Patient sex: M
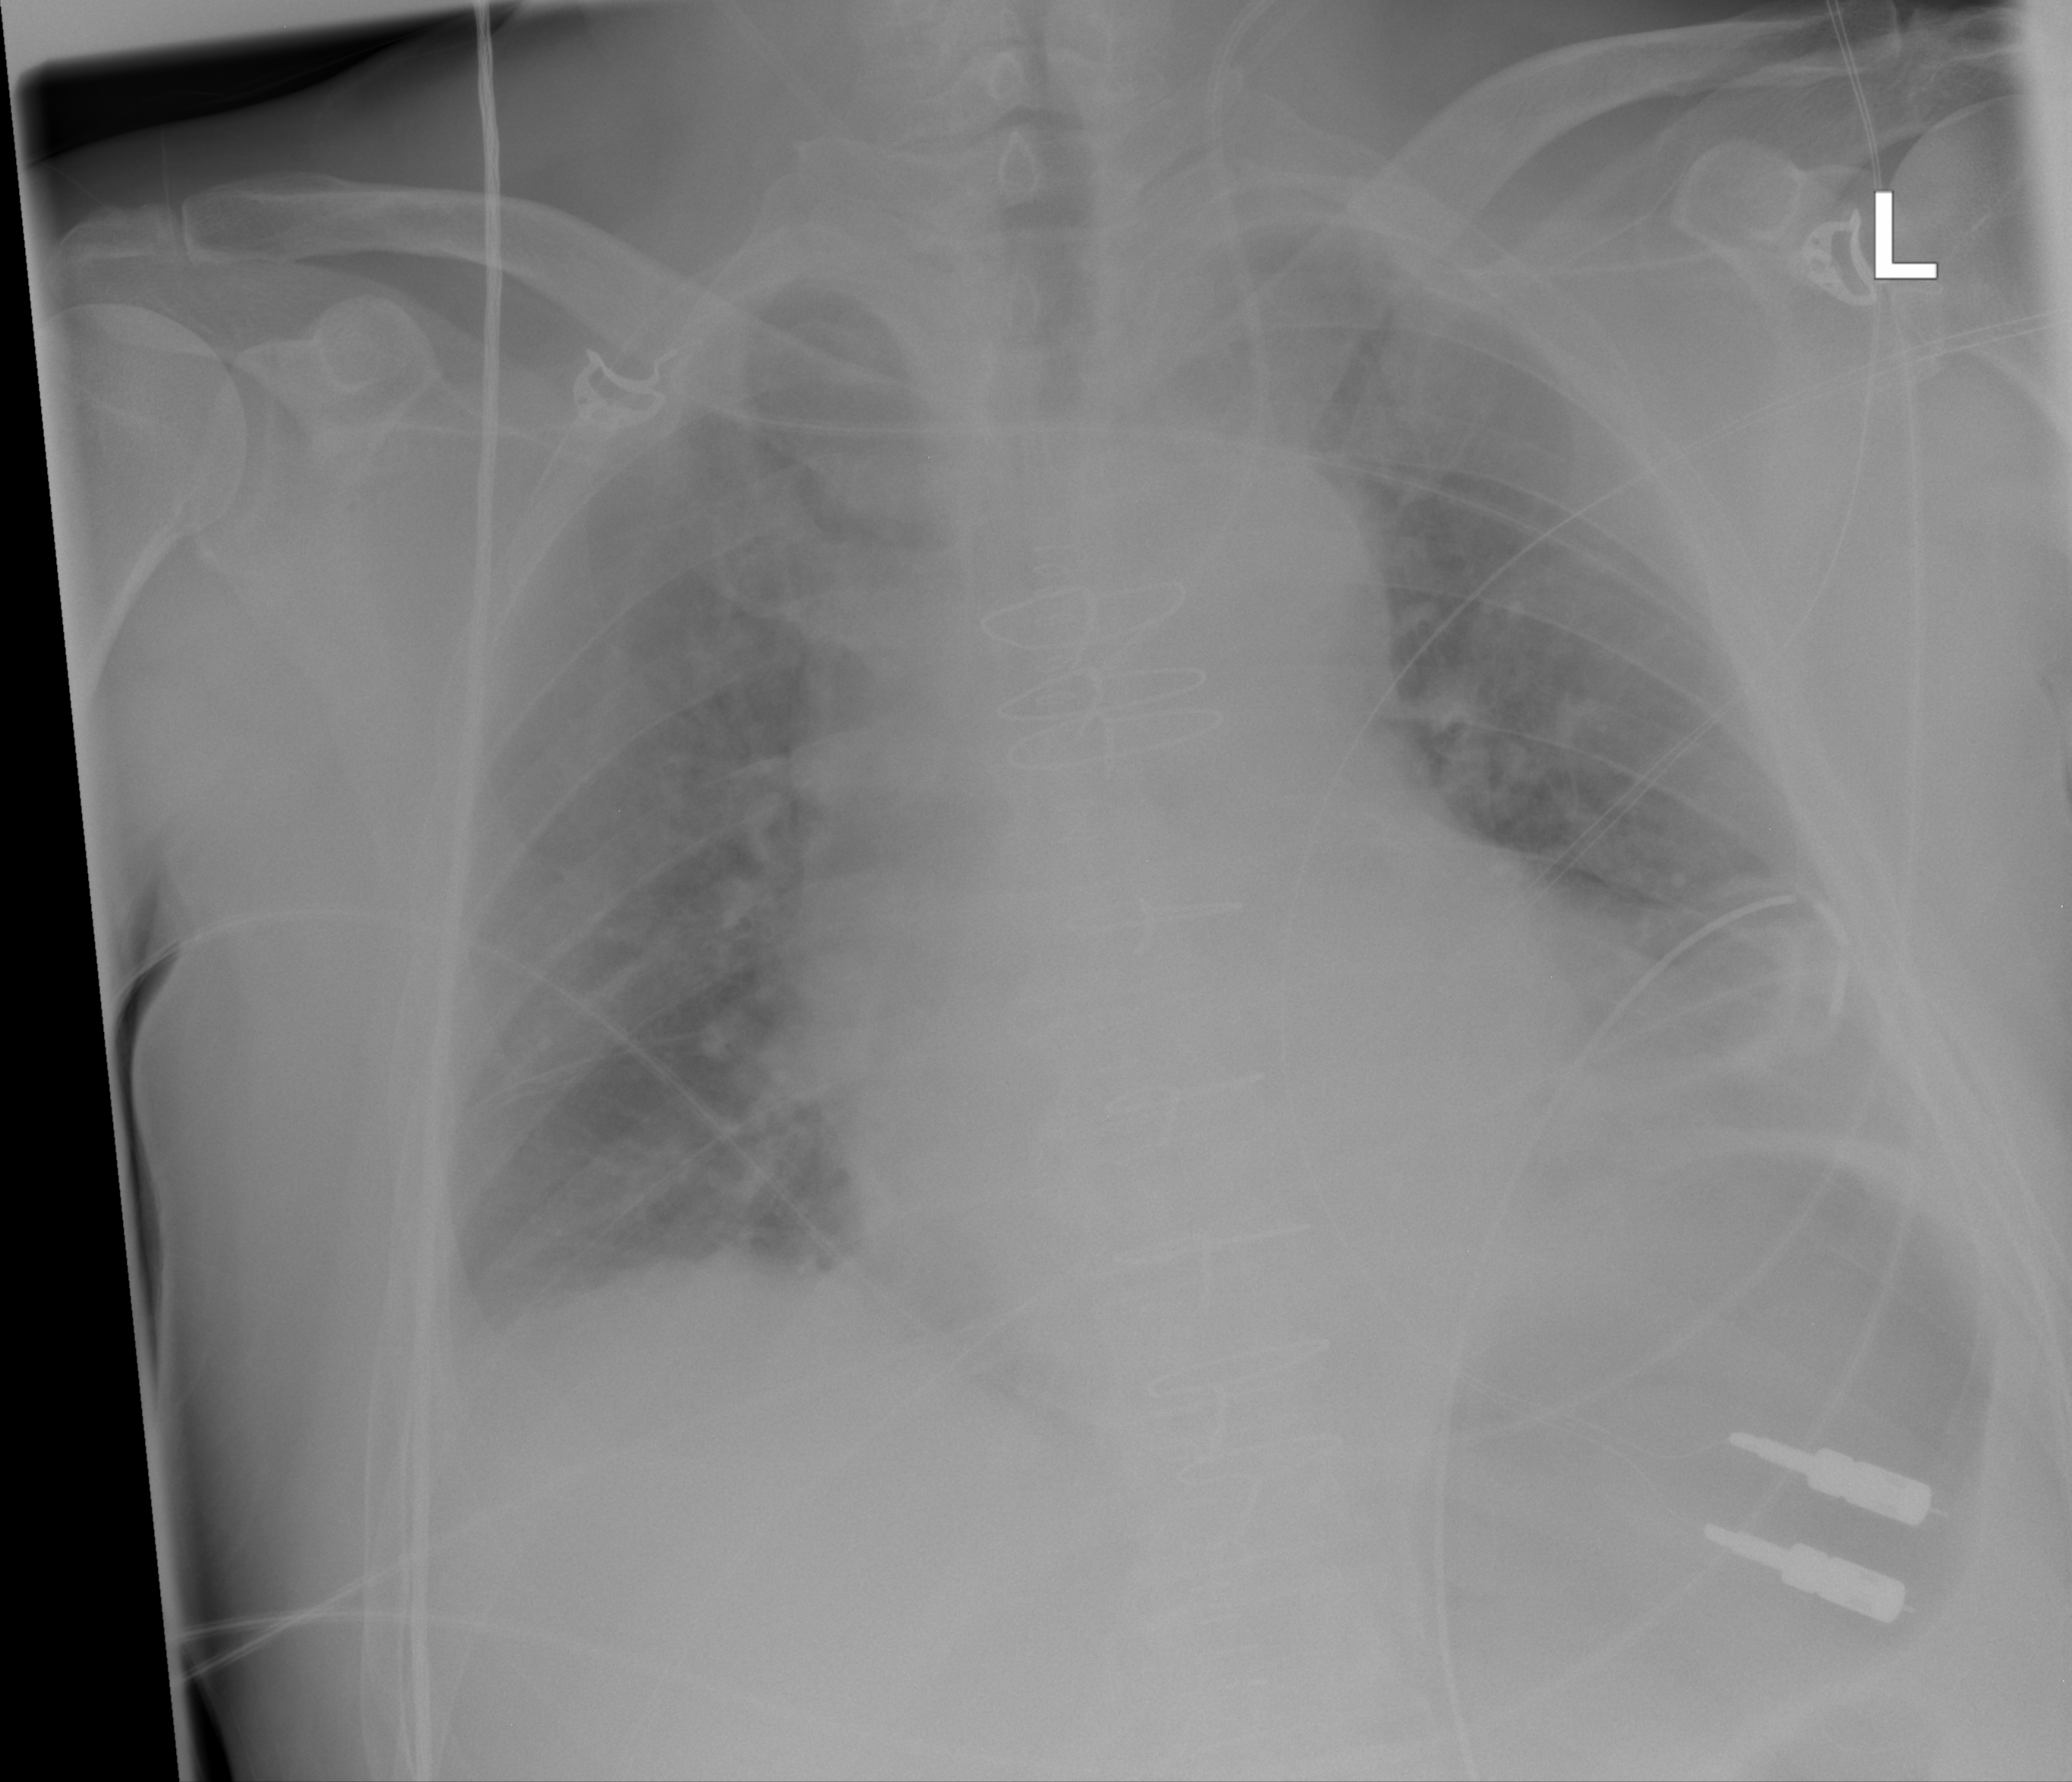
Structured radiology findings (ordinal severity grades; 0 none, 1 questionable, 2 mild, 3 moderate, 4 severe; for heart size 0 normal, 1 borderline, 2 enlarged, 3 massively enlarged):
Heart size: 2
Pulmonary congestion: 2
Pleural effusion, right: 0
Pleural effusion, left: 2
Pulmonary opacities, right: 0
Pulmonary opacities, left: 0
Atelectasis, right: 0
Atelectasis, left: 3